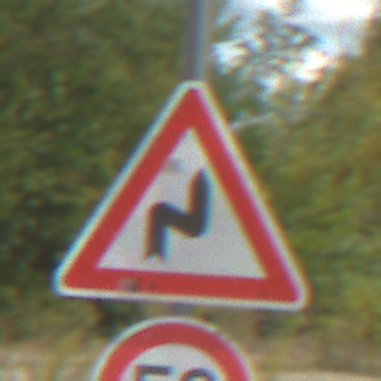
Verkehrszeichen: DoppelkurveRechts
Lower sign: Geschwindigkeit50
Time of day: Midday
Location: Outdoor (Suburban)
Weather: PartlyCloudy
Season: Summer
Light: Natural